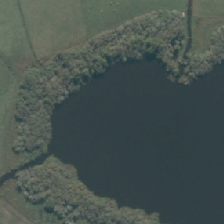
Land cover: lake_pond